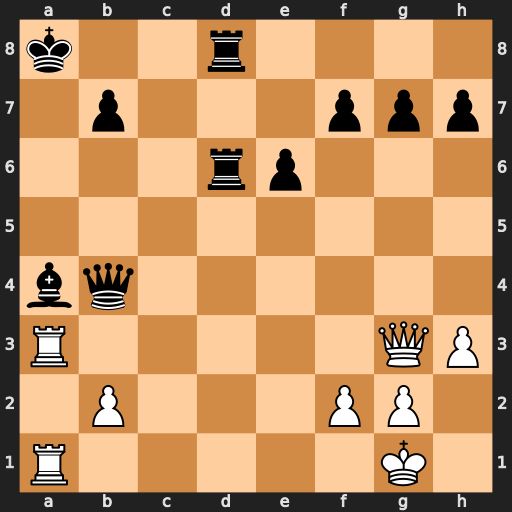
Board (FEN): k2r4/1p3ppp/3rp3/8/bq6/R5QP/1P3PP1/R5K1
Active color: w
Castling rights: -
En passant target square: -
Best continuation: Rxa4+ Qxa4 Rxa4+